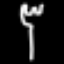
Label: fork